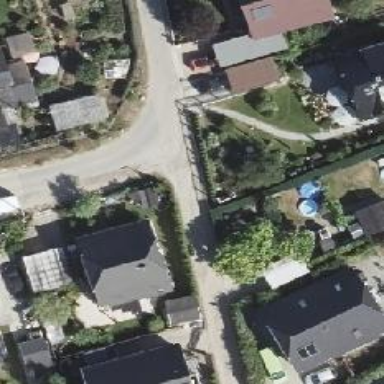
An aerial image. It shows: Residential road with concrete surface.